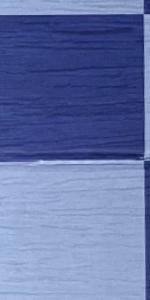
Label: Empty